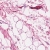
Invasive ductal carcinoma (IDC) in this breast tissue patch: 0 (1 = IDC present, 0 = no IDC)